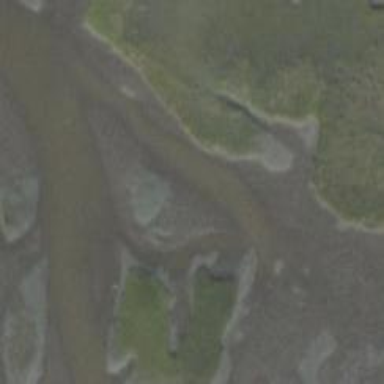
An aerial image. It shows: Marsh wetland.